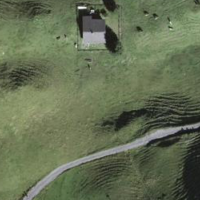
EUNIS habitat code: 23
Species observed at this site:
Vicia sepium